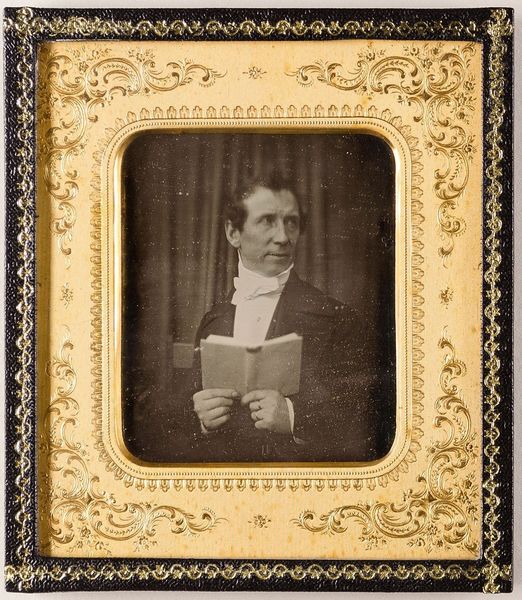
Titel: Der Optiker Andres Krüß (1791-1848)
Künstler: Andres Krüß
Standort: Hamburg
Institution: Museum für Kunst und Gewerbe Hamburg
Schlagwörter: mann, gesten, portrait, person, foto, fotografie, photographie, photo, lichtbild, daguerreotypie, historische, bildwerke, angewandte und bildende kunst, hessische systematik, künstler, porträt, persönlichkeit, armhaltungen, porträtfotografie, porträtphotographie, hüftbild